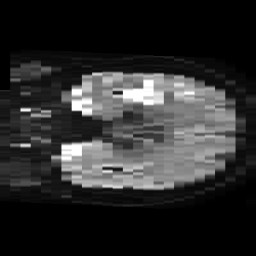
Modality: TRACE
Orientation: coronal
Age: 43
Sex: female
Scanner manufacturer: philips
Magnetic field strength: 3 T
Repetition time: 4.479 s
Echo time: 0.07378 s